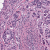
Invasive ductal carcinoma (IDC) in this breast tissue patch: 1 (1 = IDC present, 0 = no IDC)